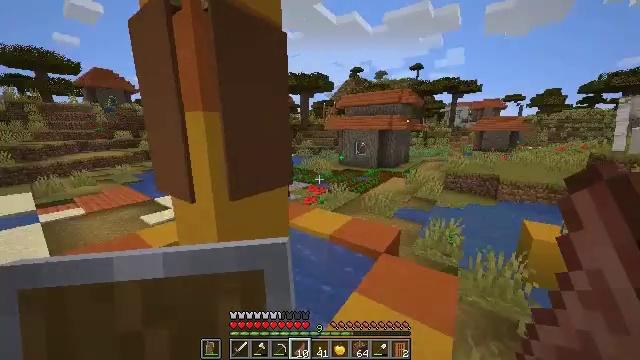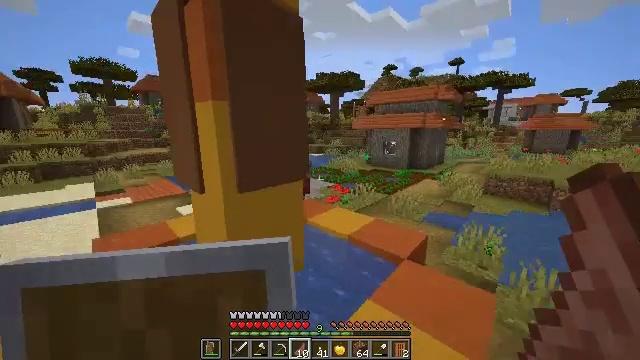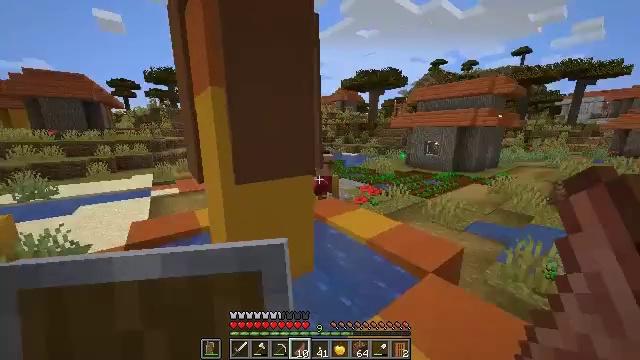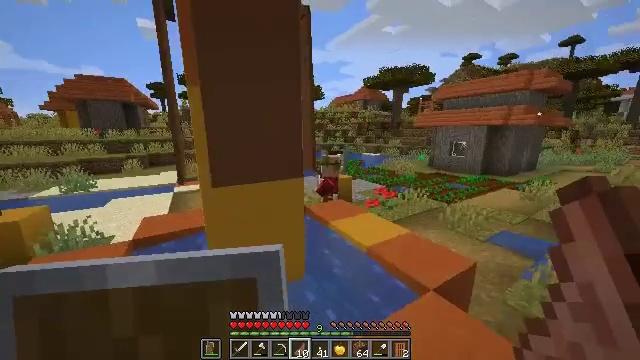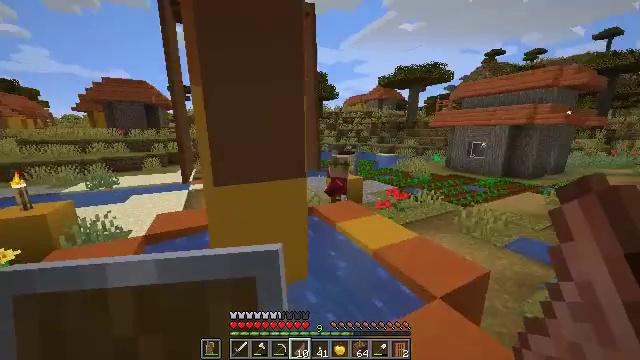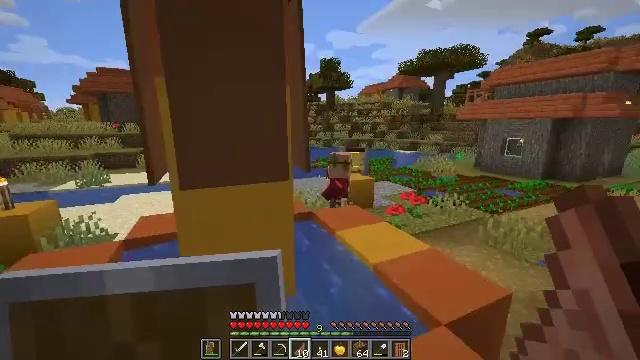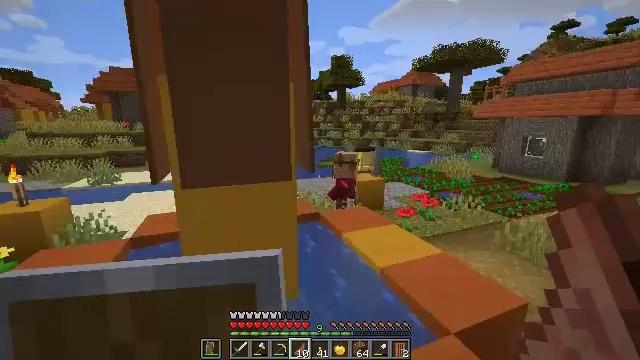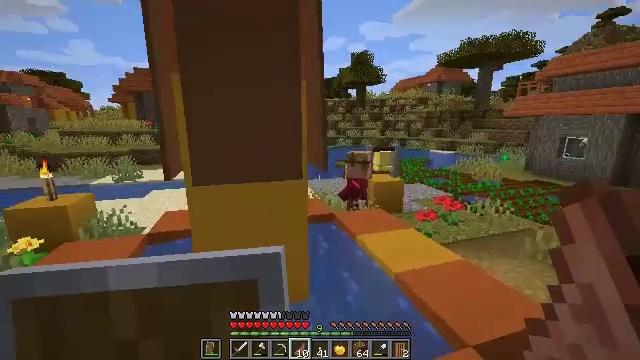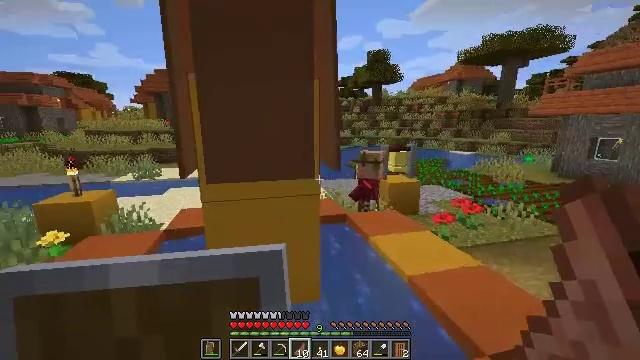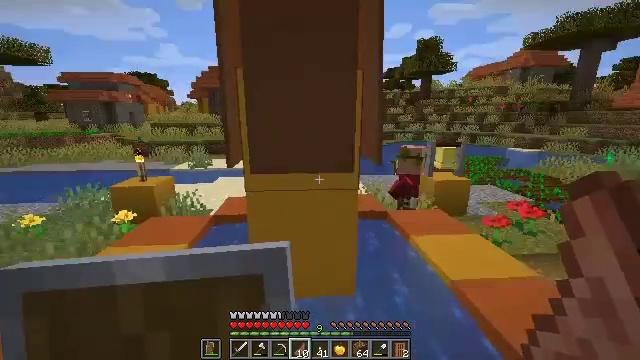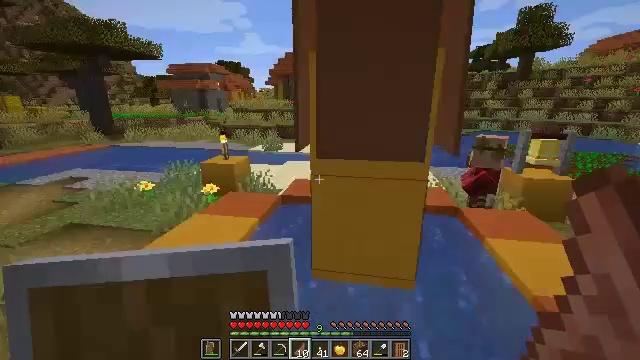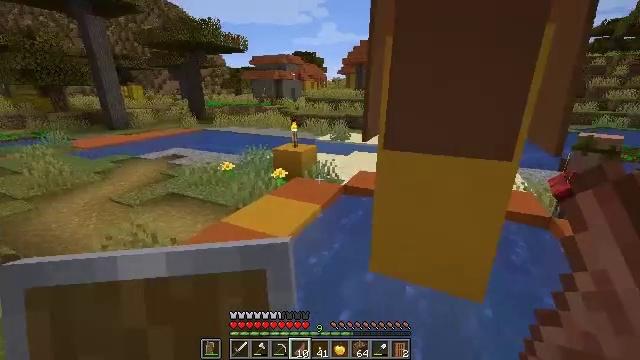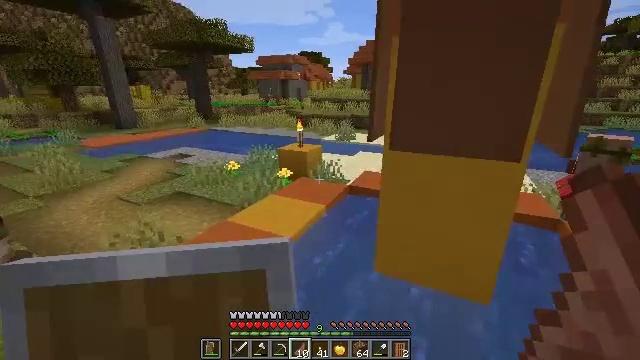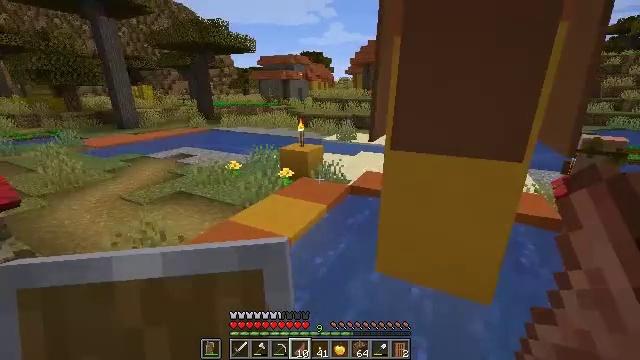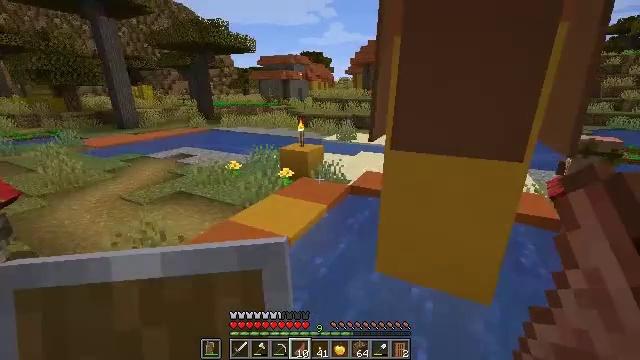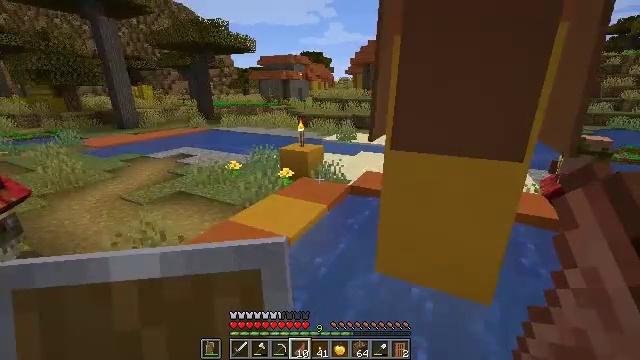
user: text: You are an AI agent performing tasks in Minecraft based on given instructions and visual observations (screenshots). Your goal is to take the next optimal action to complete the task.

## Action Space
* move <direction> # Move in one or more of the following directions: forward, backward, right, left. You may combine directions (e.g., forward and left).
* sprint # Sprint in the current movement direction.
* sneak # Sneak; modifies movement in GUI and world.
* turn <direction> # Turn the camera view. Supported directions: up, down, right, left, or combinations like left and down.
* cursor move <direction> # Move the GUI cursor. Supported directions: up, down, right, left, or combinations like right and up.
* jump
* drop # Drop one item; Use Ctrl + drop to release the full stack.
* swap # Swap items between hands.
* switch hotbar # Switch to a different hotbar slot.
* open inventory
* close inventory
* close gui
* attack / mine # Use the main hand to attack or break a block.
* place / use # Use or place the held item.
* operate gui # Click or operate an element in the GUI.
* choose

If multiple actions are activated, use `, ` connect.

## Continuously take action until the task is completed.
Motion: motion action
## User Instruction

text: Attack the smooth stone block to break it.
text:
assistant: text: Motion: move forward and move right, turn left
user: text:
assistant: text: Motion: move forward and move right, turn left
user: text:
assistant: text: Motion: move right, turn left
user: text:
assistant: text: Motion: turn left
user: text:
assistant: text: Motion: turn left
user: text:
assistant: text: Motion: turn left
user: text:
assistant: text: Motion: turn left
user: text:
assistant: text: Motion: turn left
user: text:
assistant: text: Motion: turn left and down
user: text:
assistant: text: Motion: turn left and down
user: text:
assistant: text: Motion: turn left and down
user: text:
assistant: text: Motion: turn left
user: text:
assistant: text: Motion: no_op
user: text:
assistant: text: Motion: no_op
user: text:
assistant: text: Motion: no_op
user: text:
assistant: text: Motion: move right
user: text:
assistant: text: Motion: move right
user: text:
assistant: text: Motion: turn down
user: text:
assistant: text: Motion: turn down
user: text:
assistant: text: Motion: turn right and down
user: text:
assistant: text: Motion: turn right and down
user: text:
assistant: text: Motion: turn right and down
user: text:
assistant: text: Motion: turn right and up
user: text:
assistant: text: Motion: no_op
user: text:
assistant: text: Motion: turn up
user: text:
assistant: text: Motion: move right, turn left and up
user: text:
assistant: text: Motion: move right, turn up
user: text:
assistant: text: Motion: move right, turn up
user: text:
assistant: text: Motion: move forward and move right, turn right and up
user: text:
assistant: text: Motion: move forward and move right, turn right and up